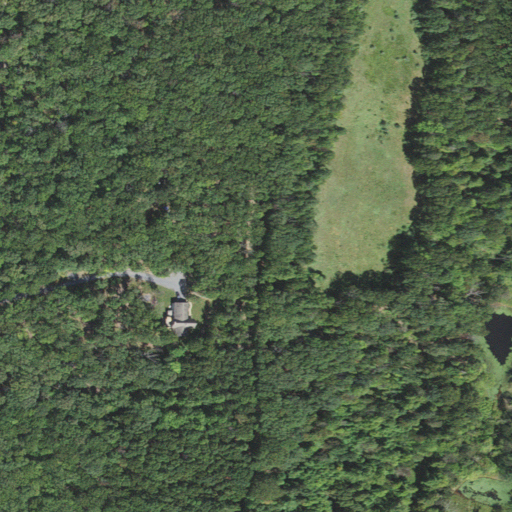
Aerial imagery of ridge(s) in Virginia named Besor Ridge containing deciduous forest, mixed forest, pasture, and open development